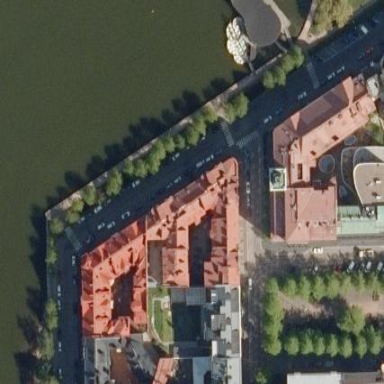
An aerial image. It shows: Image showing building with apartments.